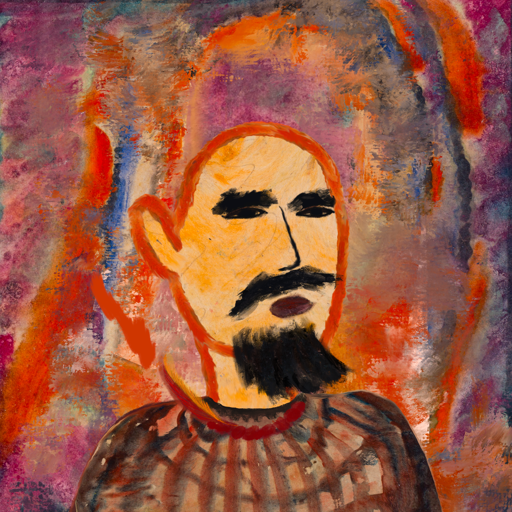
Background: Experience, Head And Neck Side: Experience, Face Side: Mosgoul, Bust: Orphan, Hair Side: Blank, Head Accessory: Blank, Second Necklace: Blank, Necklace: Pipe, Baby: Blank